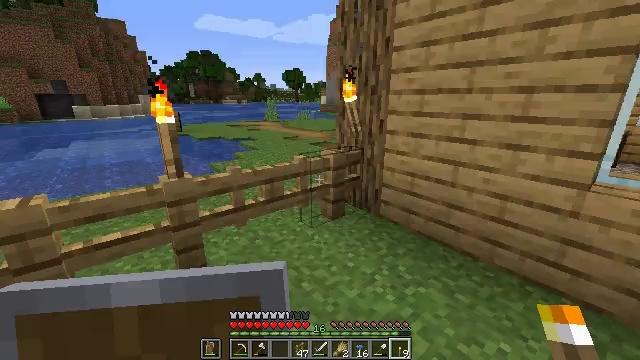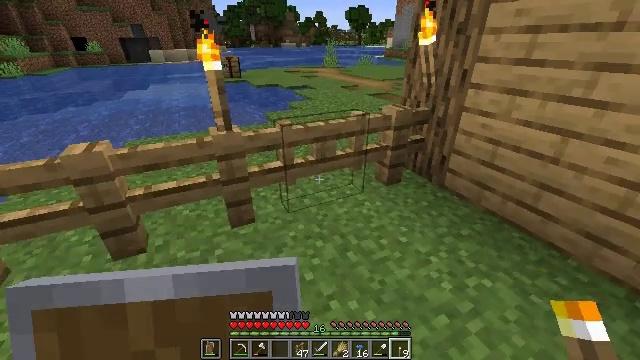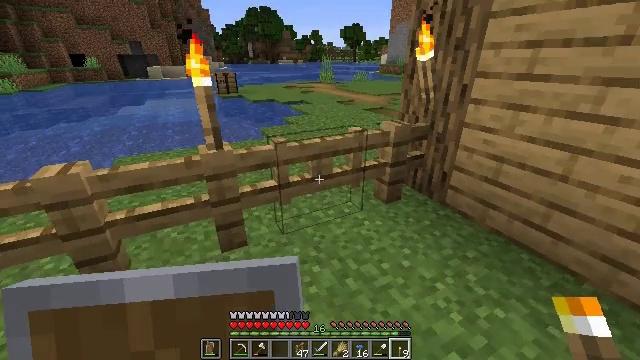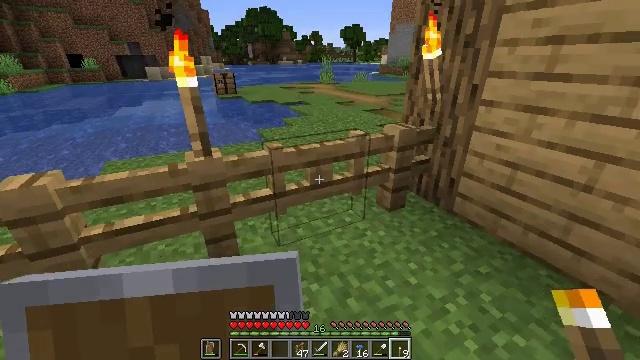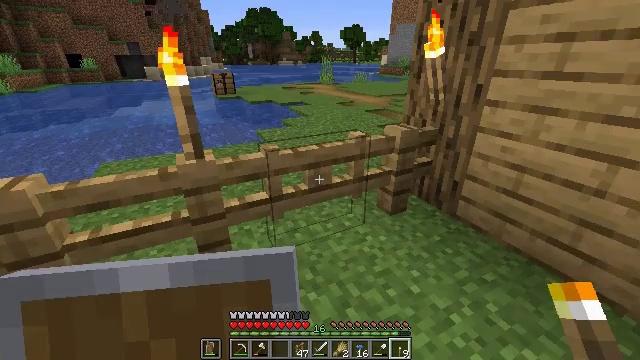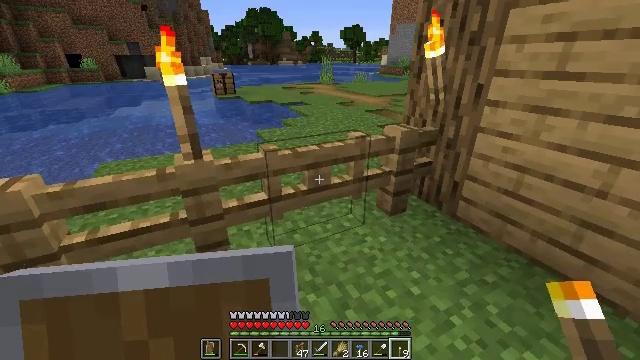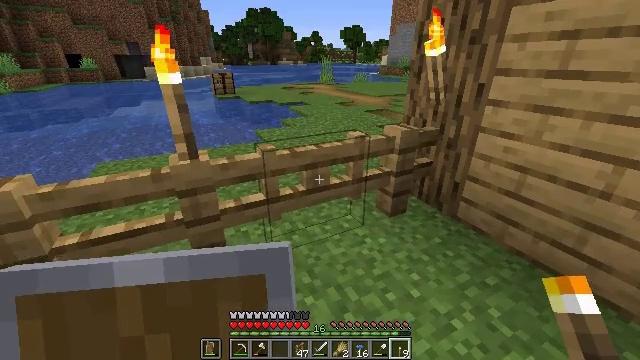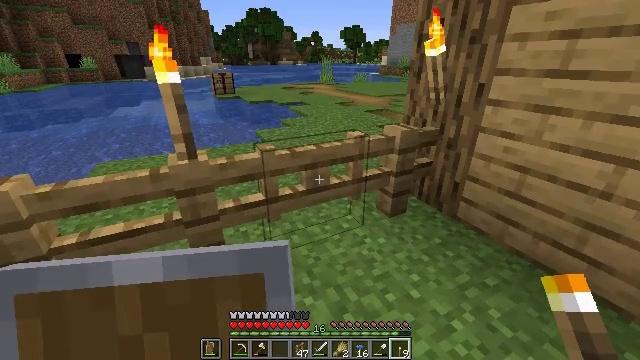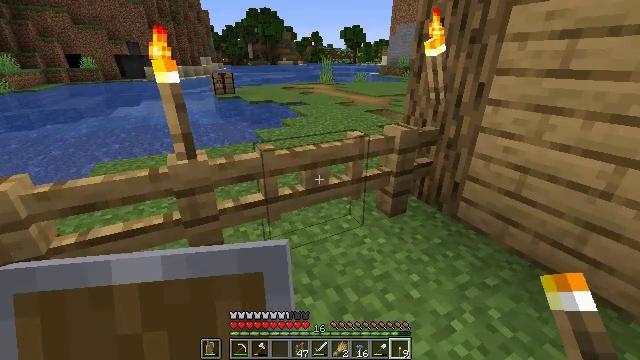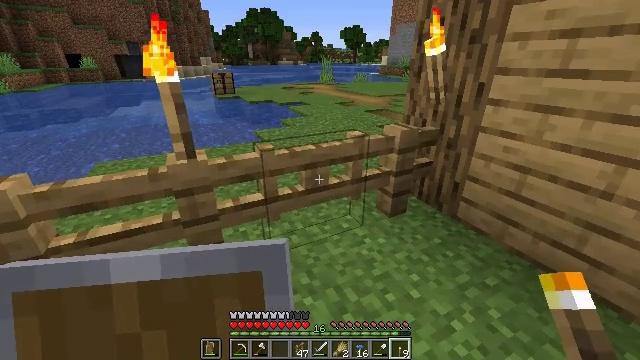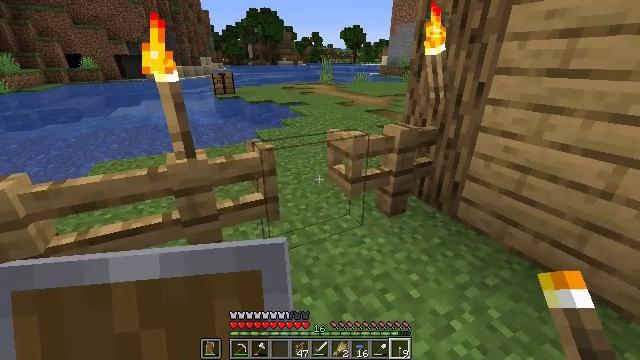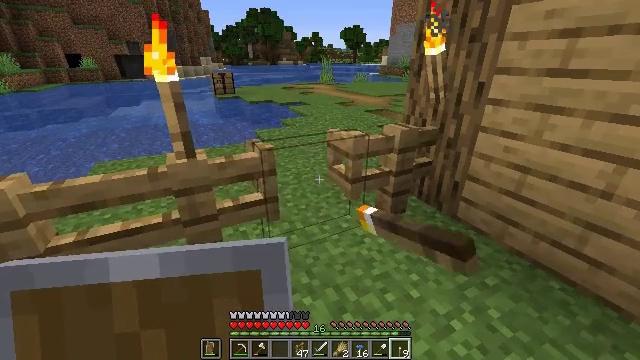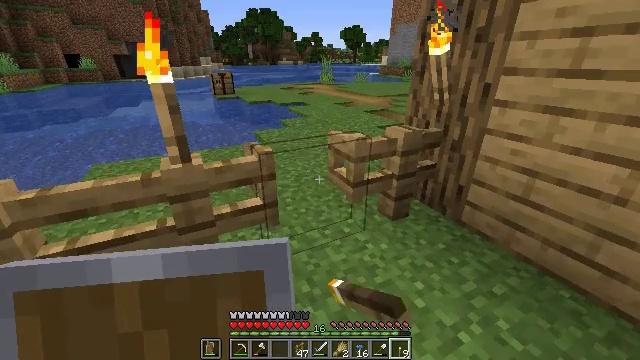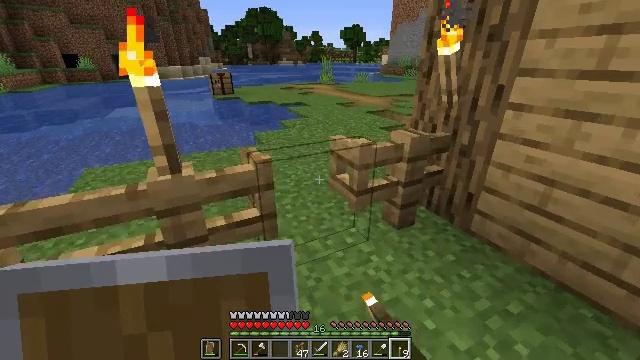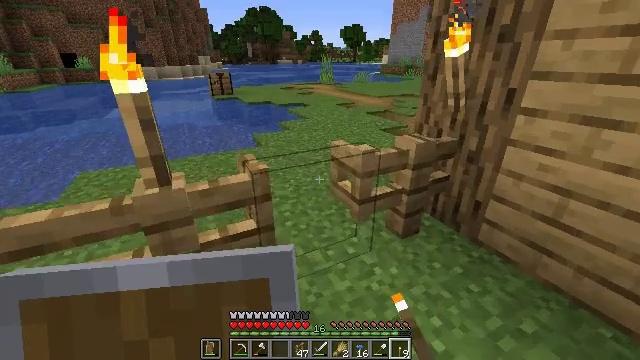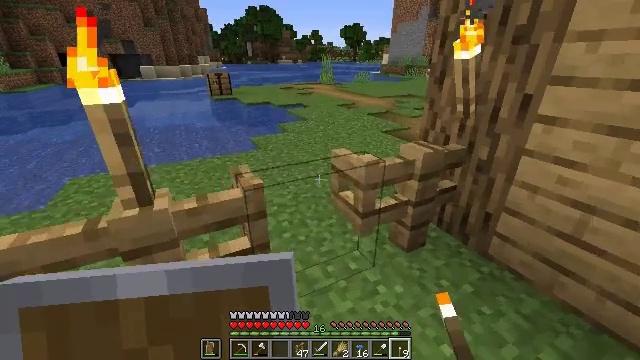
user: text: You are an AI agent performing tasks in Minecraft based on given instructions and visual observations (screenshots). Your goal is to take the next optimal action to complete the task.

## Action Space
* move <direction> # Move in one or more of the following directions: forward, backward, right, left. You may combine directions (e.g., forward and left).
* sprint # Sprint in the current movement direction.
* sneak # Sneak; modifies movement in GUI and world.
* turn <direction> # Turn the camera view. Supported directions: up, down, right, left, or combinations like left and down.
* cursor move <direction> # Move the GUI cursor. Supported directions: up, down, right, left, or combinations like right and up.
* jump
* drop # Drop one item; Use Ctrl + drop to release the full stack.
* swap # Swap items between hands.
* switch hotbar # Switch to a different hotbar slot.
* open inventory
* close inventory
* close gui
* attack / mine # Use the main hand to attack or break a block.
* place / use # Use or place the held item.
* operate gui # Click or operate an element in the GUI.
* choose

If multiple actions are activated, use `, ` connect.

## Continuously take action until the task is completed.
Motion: motion action
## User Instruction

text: Craft the iron hoe on the crafting table.
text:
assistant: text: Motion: move forward
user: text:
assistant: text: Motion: move forward, turn up
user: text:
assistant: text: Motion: no_op
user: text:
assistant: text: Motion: no_op
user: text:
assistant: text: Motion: no_op
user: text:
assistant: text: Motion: no_op
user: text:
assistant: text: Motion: no_op
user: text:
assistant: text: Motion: no_op
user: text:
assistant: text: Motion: no_op
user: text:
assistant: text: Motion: use / place
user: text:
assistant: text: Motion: use / place
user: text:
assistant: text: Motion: move forward, use / place
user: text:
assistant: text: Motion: move forward
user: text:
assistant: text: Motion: move forward
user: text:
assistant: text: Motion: move forward
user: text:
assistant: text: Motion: move forward
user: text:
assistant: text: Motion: move forward
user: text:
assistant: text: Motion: move forward
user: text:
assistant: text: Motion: move forward
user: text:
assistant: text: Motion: move forward
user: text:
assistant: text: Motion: move forward, turn right and down
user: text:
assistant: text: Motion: move forward, turn right and down
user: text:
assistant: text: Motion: move forward and move left, turn right and down
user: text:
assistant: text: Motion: move forward and move left, turn right and down
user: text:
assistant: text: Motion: move left, turn right and down
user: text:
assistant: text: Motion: move back and move left, turn right
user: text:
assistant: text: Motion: move back and move left, turn right and up
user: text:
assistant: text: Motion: move back and move left, turn right and up
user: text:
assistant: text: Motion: move back, turn right and up
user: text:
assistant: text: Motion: move back